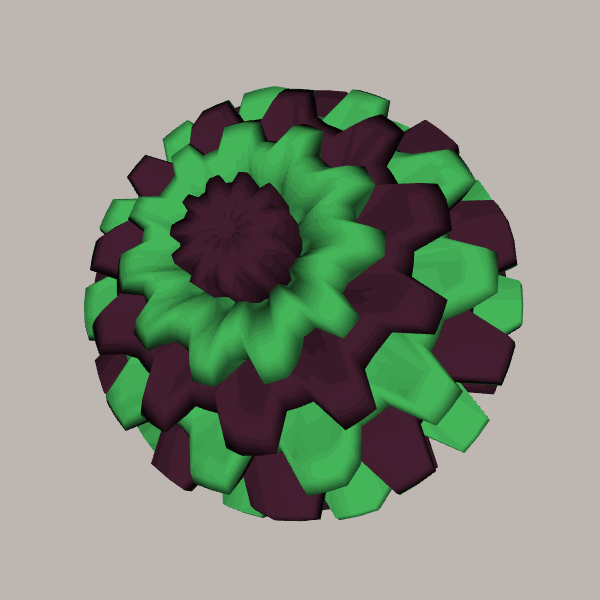
Background: light